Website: macys
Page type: billing-address
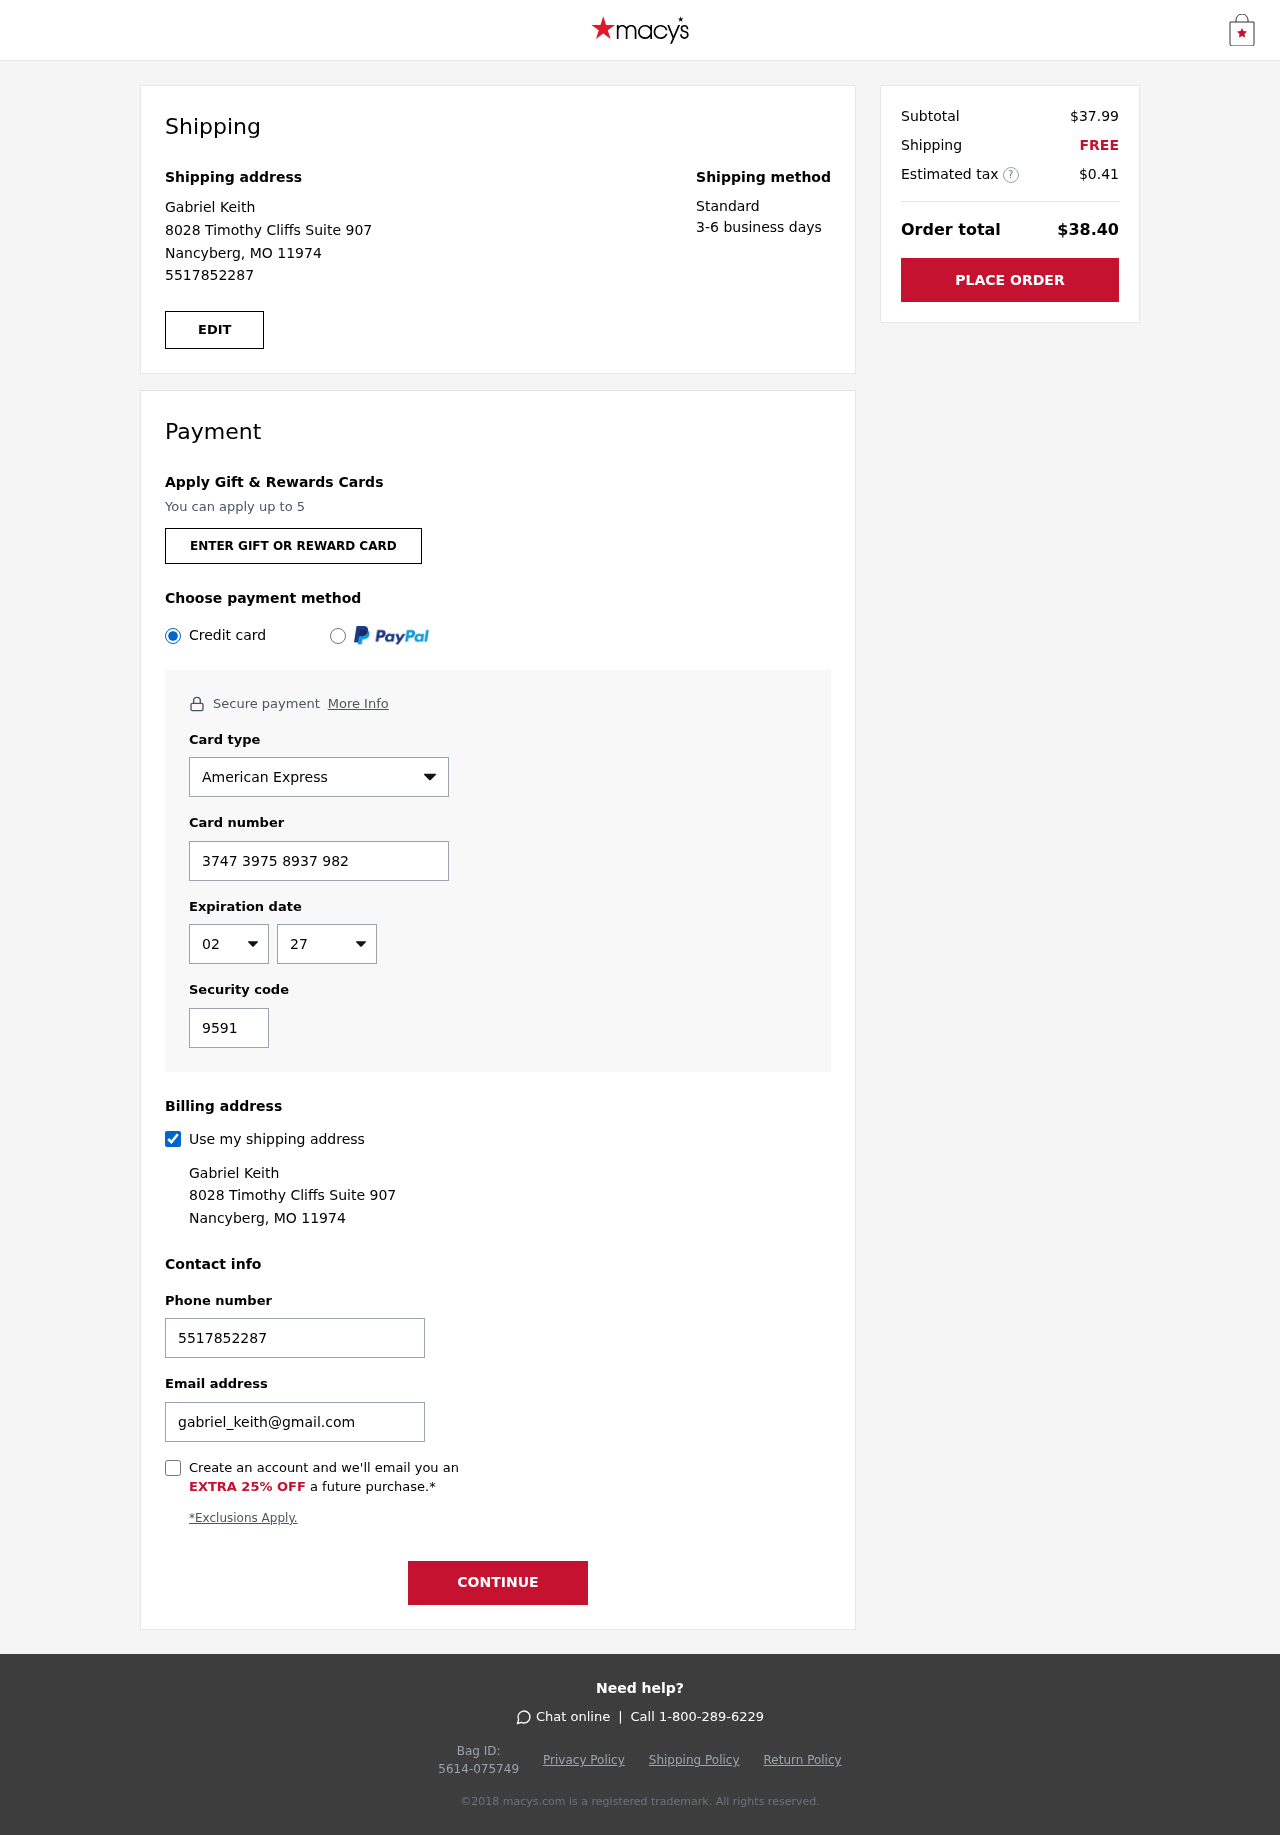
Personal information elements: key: PII_CARD_CVV
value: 9591
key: PII_CARD_EXPIRY_MONTH
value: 02
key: PII_CARD_EXPIRY_YEAR
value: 27
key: PII_CARD_NUMBER
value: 3747 3975 8937 982
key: PII_CARD_TYPE
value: American Express
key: PII_EMAIL
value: gabriel_keith@gmail.com
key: PII_FULLNAME
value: Gabriel Keith
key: PII_PHONE
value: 5517852287
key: PII_STREET
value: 8028 Timothy Cliffs Suite 907
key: PII_CITY_STATE_ZIP
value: Nancyberg, MO 11974
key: PII_FIRSTNAME
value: Gabriel
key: PII_LASTNAME
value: Keith
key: PII_FULLNAME2
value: Gabriel Keith
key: PII_FULLNAME3
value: Gabriel Keith
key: PII_FIRSTNAME2
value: Gabriel
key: PII_FIRSTNAME3
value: Gabriel
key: PII_LASTNAME2
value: Keith
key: PII_LASTNAME3
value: Keith
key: PII_FIRSTNAME_DERIVED
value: Gabriel
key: PII_LASTNAME_DERIVED
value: Keith
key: PII_FULLNAME_DERIVED
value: Gabriel Keith
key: PII_NAME_FULL_DERIVED
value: Gabriel Keith
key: PII_PHONE2
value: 5517852287
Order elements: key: ORDER_SUBTOTAL
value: $37.99
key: ORDER_SHIPPING_COST
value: FREE
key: ORDER_TAX
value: $0.41
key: ORDER_TOTAL
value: $38.40